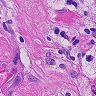
Metastatic tissue present: yes